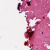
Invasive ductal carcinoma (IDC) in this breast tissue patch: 0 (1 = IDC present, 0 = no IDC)